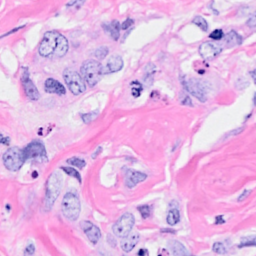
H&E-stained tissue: Breast